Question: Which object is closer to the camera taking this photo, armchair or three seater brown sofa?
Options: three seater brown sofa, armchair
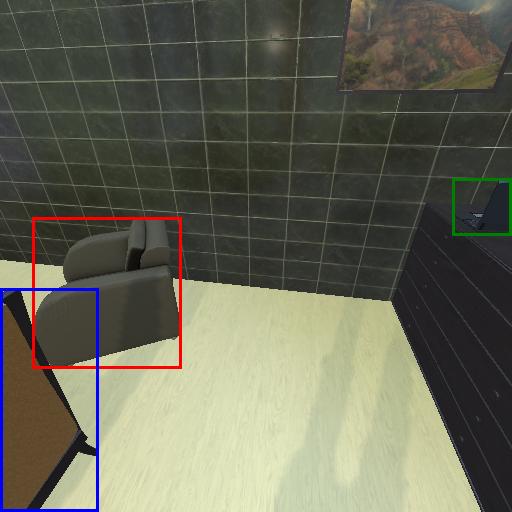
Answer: three seater brown sofa